Question: Yes, I went through the questions with similar titles. None of them seem to match the situation I'm in. It's simply the programmer sending a wrong object type to the view.
This is the exact error message I'm receiving:
> The model item passed into the dictionary is of type 'IS.Extensions.Models.ContactSelectList', but this dictionary requires a model item of type 'IS.Extensions.Models.ContactSelectList'.
I started moving around views and model classes in our solution in an attempt to make it 'framework-like'. With this I mean that some views/models we have are used in multiple MVC applications and some views/models are specific for a certain MVC application.
The issue started after moving the ContactSelectList view.
Common views are in a project that uses the <URL> to compile them.
I have this in my view:
'''
@model IS.Extensions.Models.ContactSelectList
'''
and when debugging I can see that the model I'm sending to the RenderPartial method is of THE SAME TYPE:

Some sidenotes:
- - - - -
Does anyone have any idea what's going on here? The error messages is kinda confusing and not really a help..
The assembly containing the model class (ContactSelectList.cs) is dynamically loaded. Why? Because I thought it makes sense to create a kind of extension / plugin system, where dropping a certain dll in a certain directory extends the common models with some application specific ones.
This is how (slightly modified):
'''
var zExtenderAssembly = Assembly.LoadFile(path);
extenderType = zExtenderAssembly.GetTypes().ToList().Where(t => t.GetInterface("IZExtender") != null).FirstOrDefault();
return (Activator.CreateInstance(extenderType) as IZExtender).CreateBO("ContactSelectList");
'''
The 'CreateBo' method in the ZExtender (implements IZExtender) simply creates a new instance of a ContactSelectList (which is in the same library as the ZExtender, so no reflection needed):
'''
public Component CreateBO(string name)
{
...
return new ContactSelectList();
...
}
'''
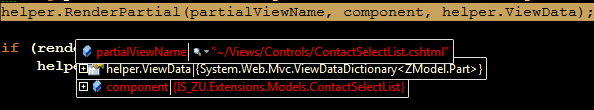
Answer: I moved the extension dll to the bin directory of the web application and changed the way the dll is loaded.
I used to load it by specifying the full path to the .dll file. Loading the extension dll using 'Assembly.Load('myAssemblyName')', made everything work as before.